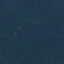
Land use / land cover: Forest